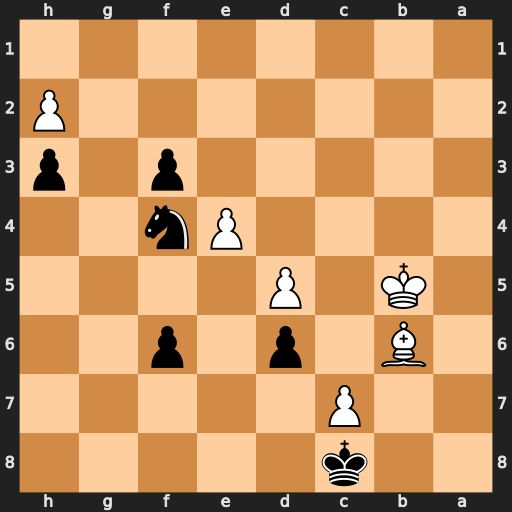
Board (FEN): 2k5/2P5/1B1p1p2/1K1P4/4Pn2/5p1p/7P/8
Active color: b
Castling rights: -
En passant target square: -
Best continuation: Nd3 Kc6 Ne5+